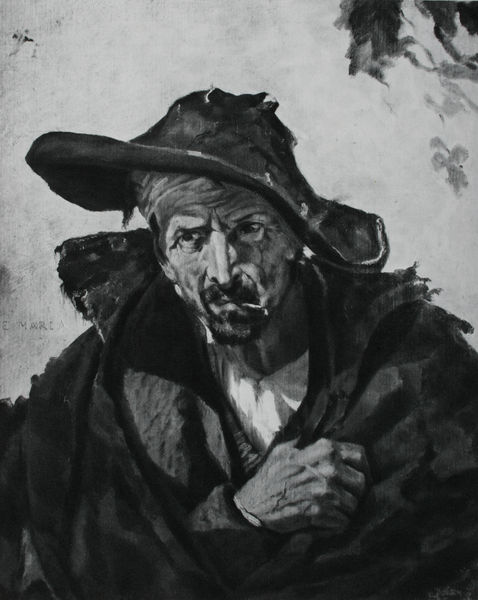
Titel: Spanischer Brigant
Künstler: Frank Buchser
Institution: Privatbesitz
Schlagwörter: baum, blätter, dunkel, hand, laub, mann, schatten, umhang, weiß, finger, grau, haar, hell, hintergrund, hut, licht, mund, nase, ohr, profil, schwarz, stirn, zeichnung, blick, tuch, malerei, alt, bart, hemd, jacke, schnurrbart, arm, augen, falten, gesicht, kragen, zerrissen, ärmel, bildnis, hals, portrait, porträt, signatur, öl, ast, sonne, auge, mantel, sitzend, decke, blatt, schultern, traurig, umrisse, alter mann, studie, van gogh, grisaille, wetter, rauchen, ernst, grimmig, maler, hemdkragen, selbstporträt, hutkrempe, krempe, bauer, foto, tusche, alter, greis, hager, knochig, lumpen, kälte, schwarz-weiss, künstler, hakennase, faust, augenringe, selbstbildnis, stirnfalten, blat, schwärze, halbportrait, runzeln, zigarette, halbporträt, raucher, expressiv, elend, adern, hamd, bettler, skeptisch, kopfbinde, armut, schief, el greco, frage, zerfetzt, verletzter, schlapphut, runzel, misstrauen, flaten, mundfalten, armer, stirnrunzeln, venen, zerissen, gegerbt, zerschlissen, vagabund, miss, magenwinkel, bettelr, weter, baerrtt